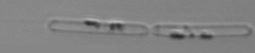
Label: Cerataulina_pelagica